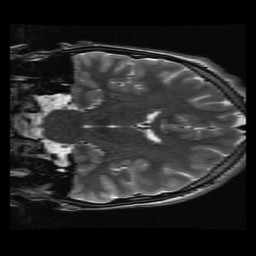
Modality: T2w
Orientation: coronal
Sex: male
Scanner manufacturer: ge
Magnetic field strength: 3 T
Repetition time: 5 s
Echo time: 0.1015 s